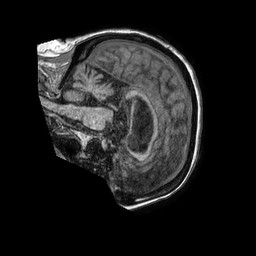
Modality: T1w
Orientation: sagittal
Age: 77
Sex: female
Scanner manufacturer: philips
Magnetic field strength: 1.5 T
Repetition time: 0.007598 s
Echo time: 0.003462 s